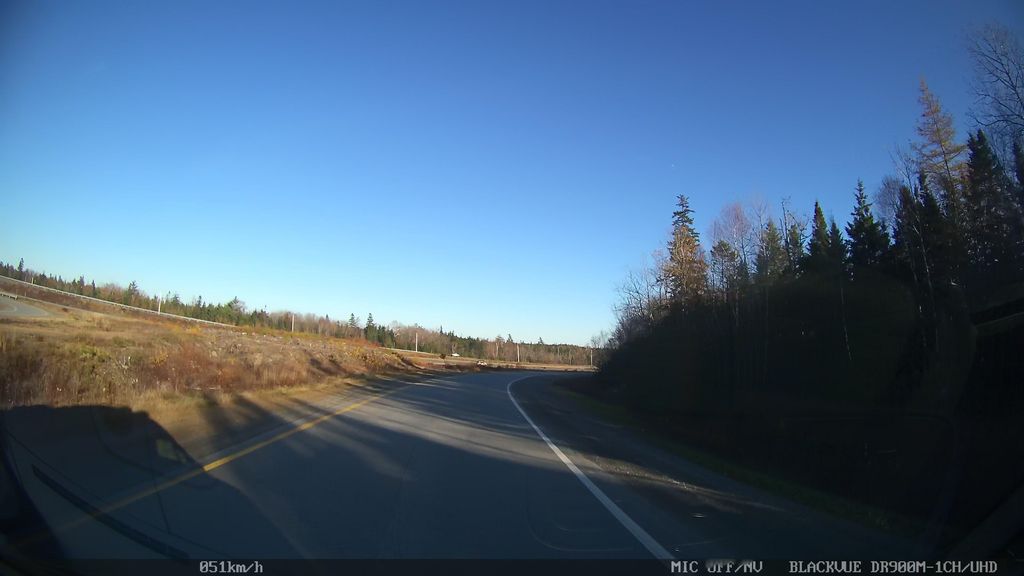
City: halifax